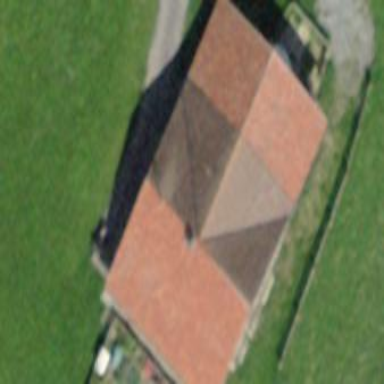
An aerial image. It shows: Farm building.